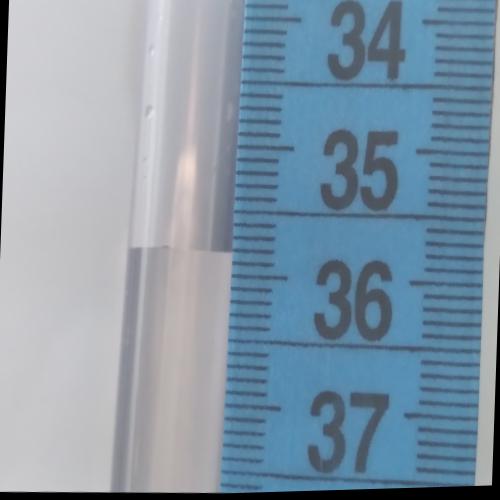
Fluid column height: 35.8 cm